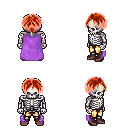
a pixel art fantasy rpg character, male body template, skeleton, lavender cape, gold greaves, red parted hairstyle, maroon shoes, four views (front, back, left, right), 2x2 character sprite sheet, small pixel art, hard edges, no anti-aliasing